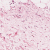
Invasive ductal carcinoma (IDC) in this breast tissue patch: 0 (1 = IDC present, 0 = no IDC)